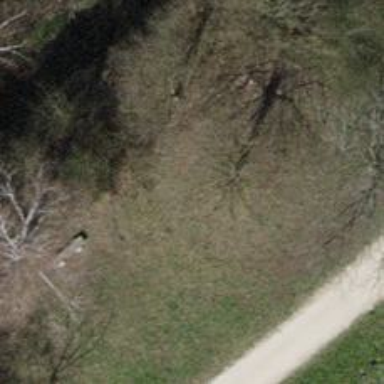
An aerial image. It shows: Brown bench.